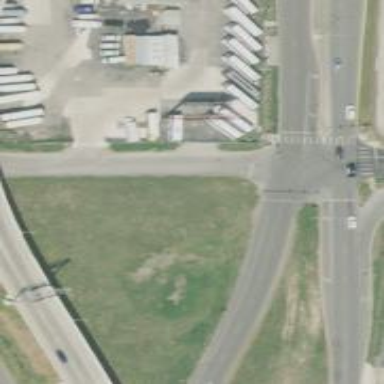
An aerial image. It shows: Secondary road with frontage road alongside.